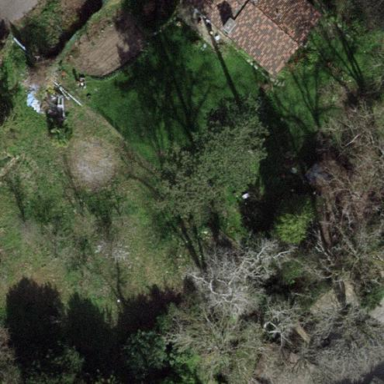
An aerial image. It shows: Garden surrounded by fence.